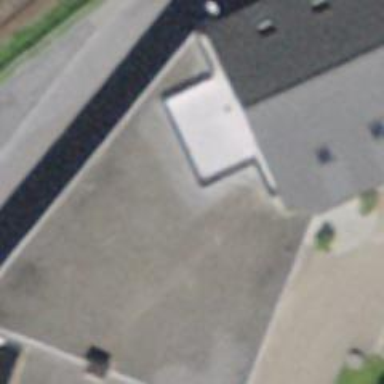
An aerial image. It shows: Community center.